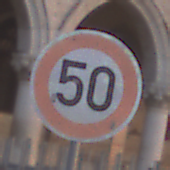
Verkehrszeichen: Geschwindigkeit50
Umgebung: Outdoor, Urban
Tageszeit: SunriseSunset
Wetter: Clear
Licht: Natural
Jahreszeit: NotSpecified
Kontrast: MediumContrast